Question: I have a table like this.

How can I remove the records "Jimmy" and "Kenneth" which has greater Month values.
Thank you.
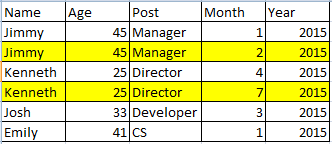
Answer: '''
delete from tablename t1 where exists (select 1 from tablename t2
where t1.name = t2.name
and t1.month > t2.month)
'''
But why doesn't take year into consideration? Why not use a date datatype?
What if two Jimmys from same month?
Why no unique constraint if no duplicates allowed?